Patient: sex M, age 79
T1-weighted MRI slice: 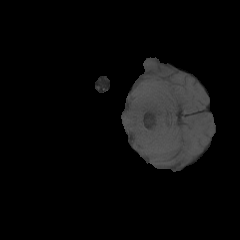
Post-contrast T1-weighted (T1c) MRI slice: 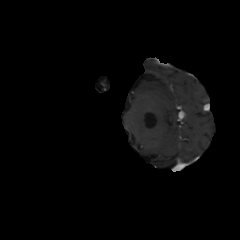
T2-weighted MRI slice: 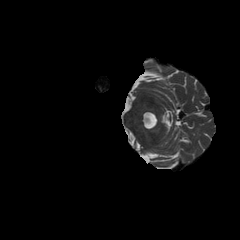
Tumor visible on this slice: no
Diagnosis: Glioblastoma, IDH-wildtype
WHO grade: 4